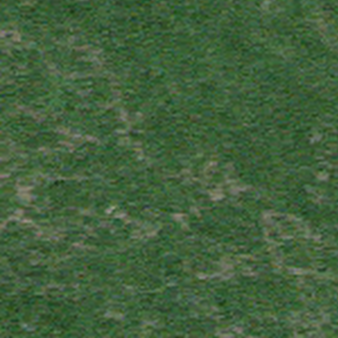
Label: other